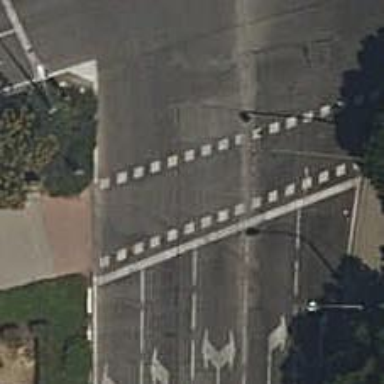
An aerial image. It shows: Road crossing with traffic signals.